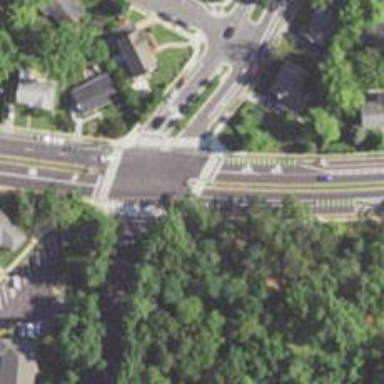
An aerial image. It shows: Marked crossing with zebra stripes on the road.